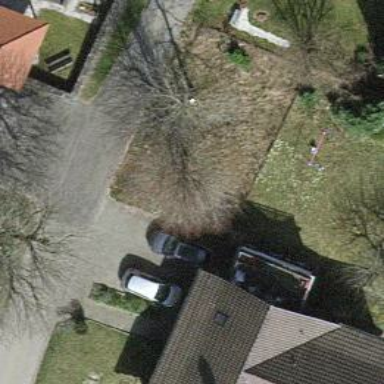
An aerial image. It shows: Driveway.